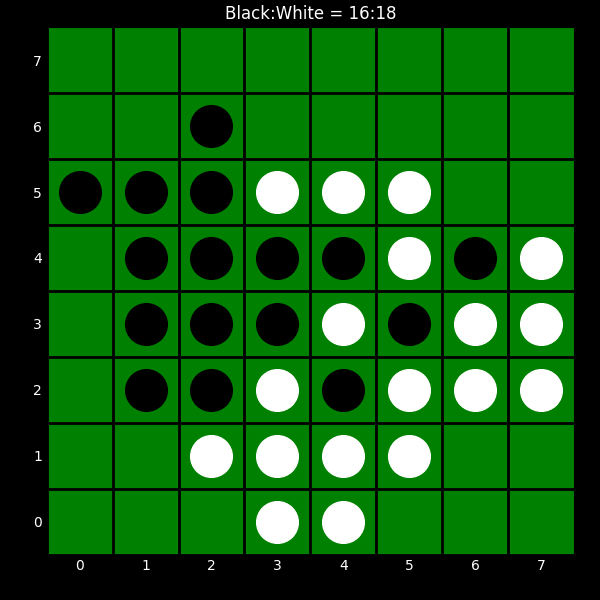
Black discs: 16
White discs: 18